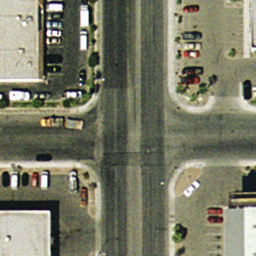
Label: intersection